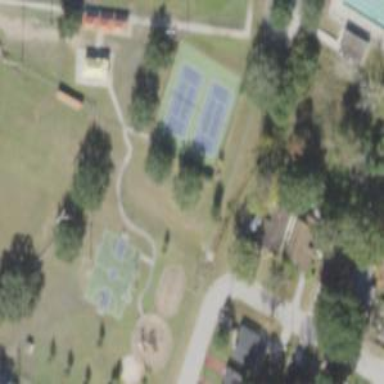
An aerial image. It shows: Tennis court on the leisure land pitch.